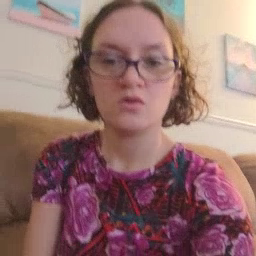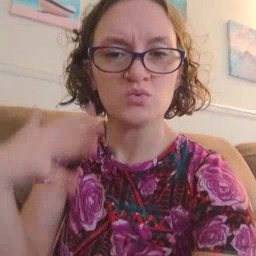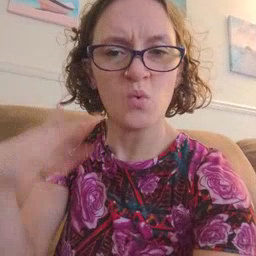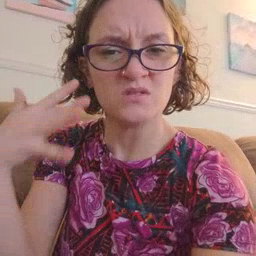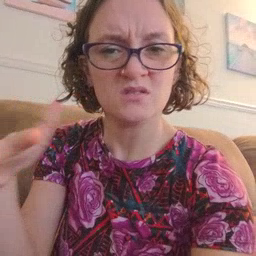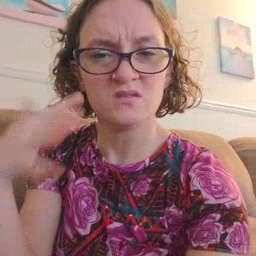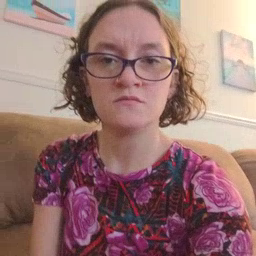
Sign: noisy